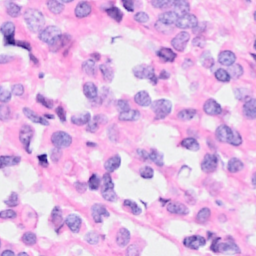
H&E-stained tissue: Breast